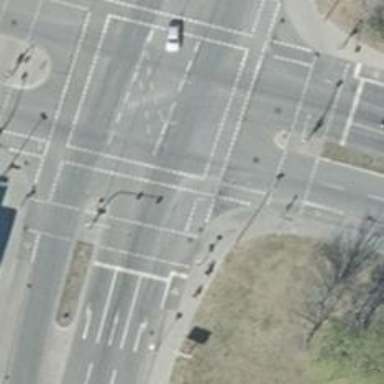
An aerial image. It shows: Traffic signals at road crossing.